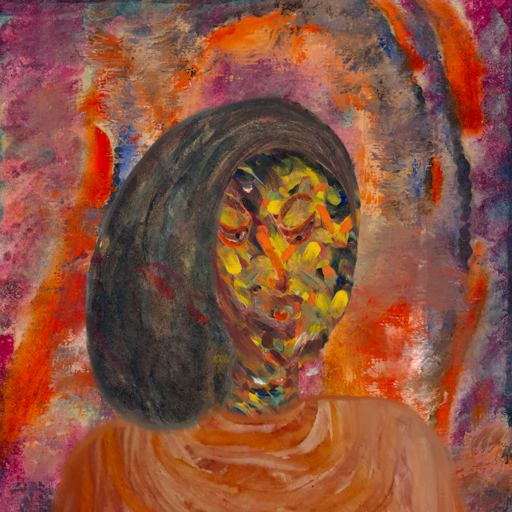
Background: Experience, Head And Neck Side: An_Impression, Face Side: Hypocrite, Bust: Pious_Lady, Hair Side: Gypsy_Mother, Head Accessory: Blank, Second Necklace: Blank, Necklace: Blank, Baby: Blank